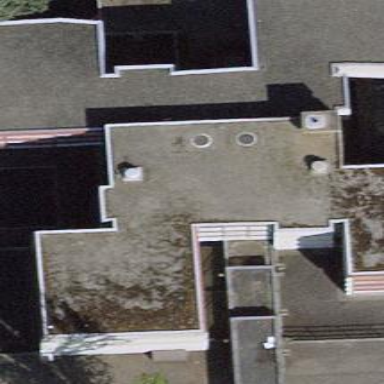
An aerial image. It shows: School building.